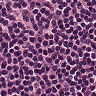
Metastatic tissue present: no